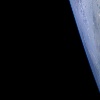
Label: space